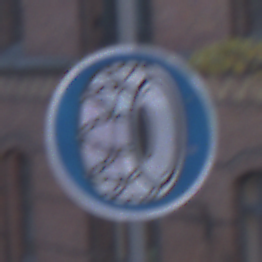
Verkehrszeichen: SchneekettenVorgeschrieben
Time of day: SunriseSunset
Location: Outdoor (Urban)
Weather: Clear
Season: NotSpecified
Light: Natural